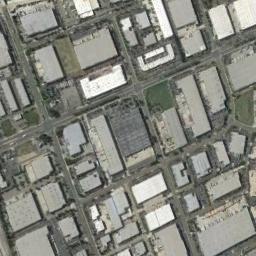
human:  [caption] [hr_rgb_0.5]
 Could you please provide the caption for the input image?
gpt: The industrial area is crowded .

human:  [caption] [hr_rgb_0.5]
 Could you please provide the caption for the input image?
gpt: The industrial area has lots of workshops of different sizes and some roads go through the industrial area .

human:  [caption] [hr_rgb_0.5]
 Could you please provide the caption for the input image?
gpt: There are numerous houses of different shapes and sizes in the industrial zone .

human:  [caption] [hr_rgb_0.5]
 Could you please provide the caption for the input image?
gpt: Neatly planned factories and roads in an industrial area with green belts .

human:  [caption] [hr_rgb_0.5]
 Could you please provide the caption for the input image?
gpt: There are many gray buildings and some white buildings on the industrial area .